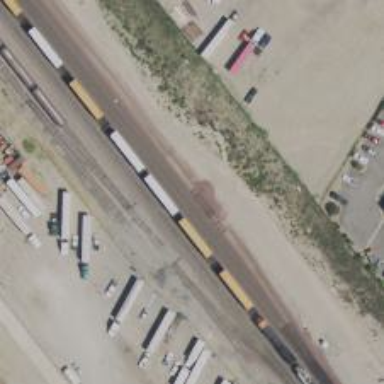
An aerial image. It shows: Trap point for railway derailment prevention.